Field crop: maize
Growth stage: 2
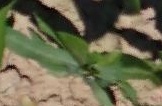
Species: maize